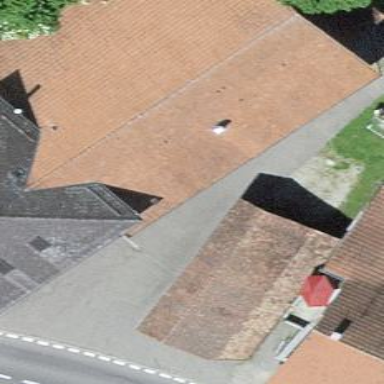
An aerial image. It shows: Barn.